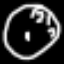
Label: clock